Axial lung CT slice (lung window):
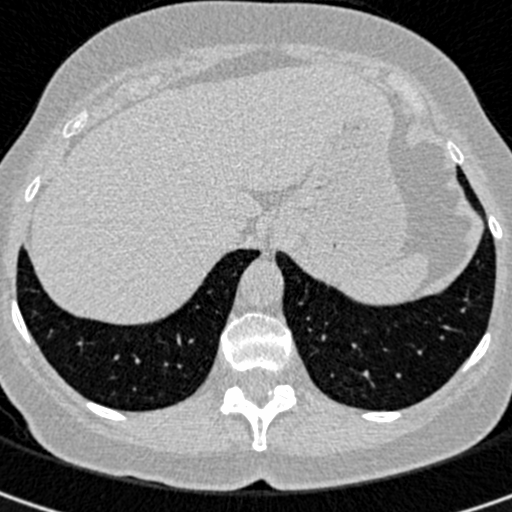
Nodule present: no